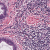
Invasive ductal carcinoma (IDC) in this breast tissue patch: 0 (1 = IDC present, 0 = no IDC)